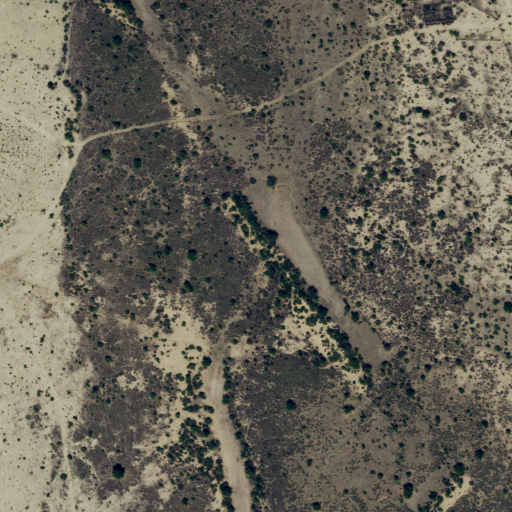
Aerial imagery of valley in Texas named Spruce Draw containing shrub and grassland